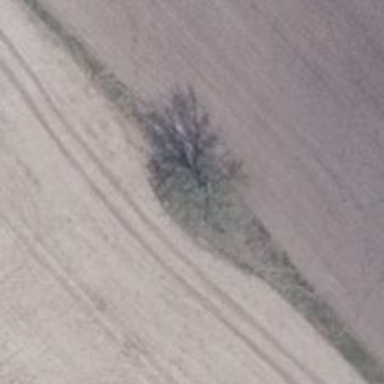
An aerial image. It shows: Deciduous broadleaved tree.